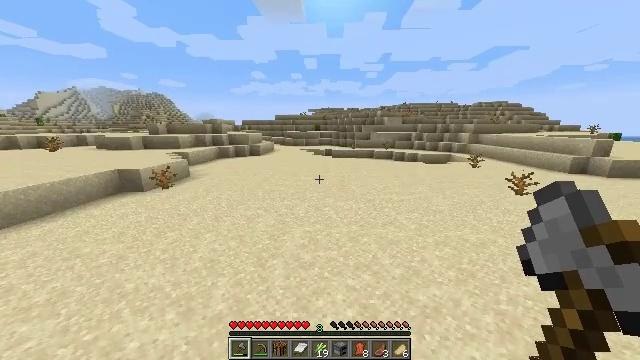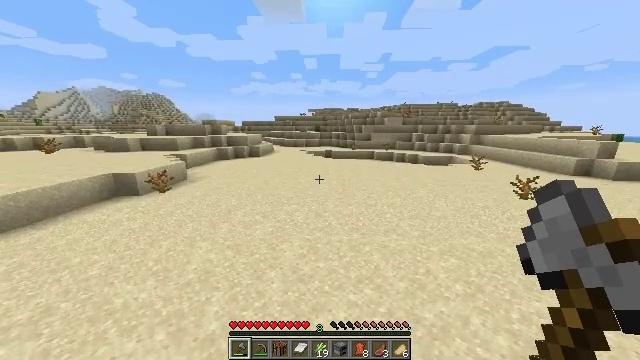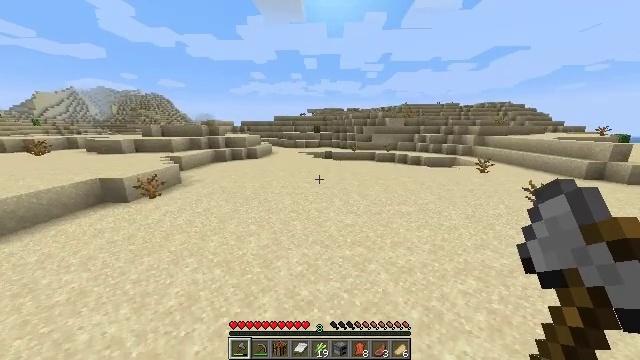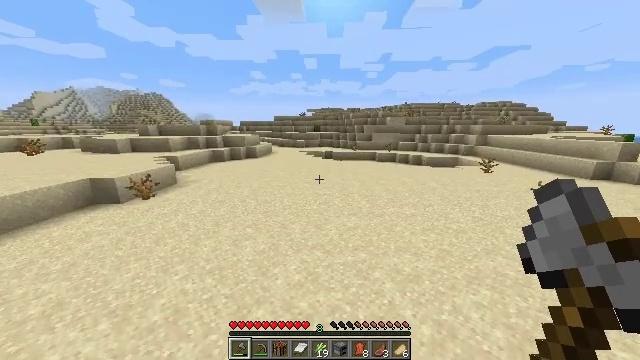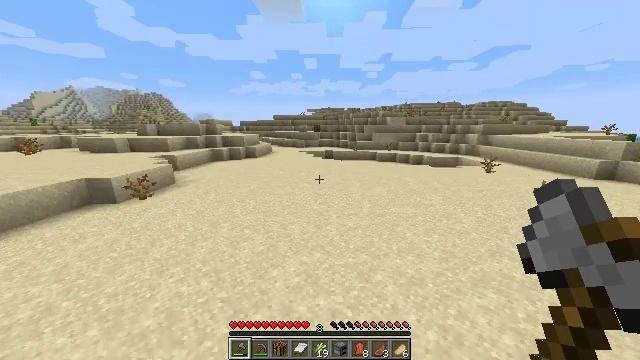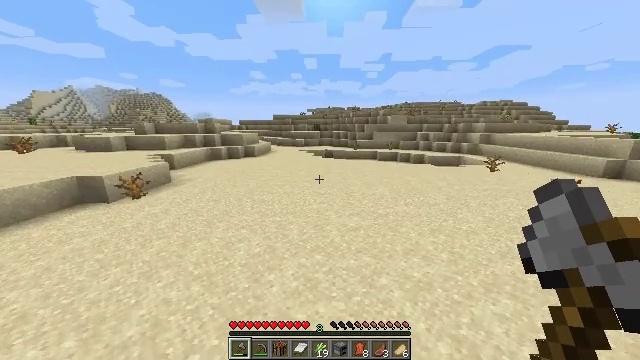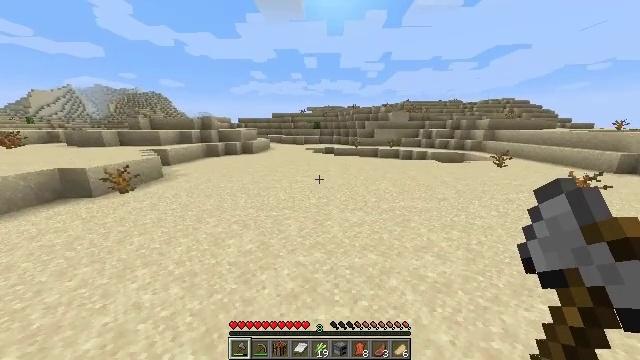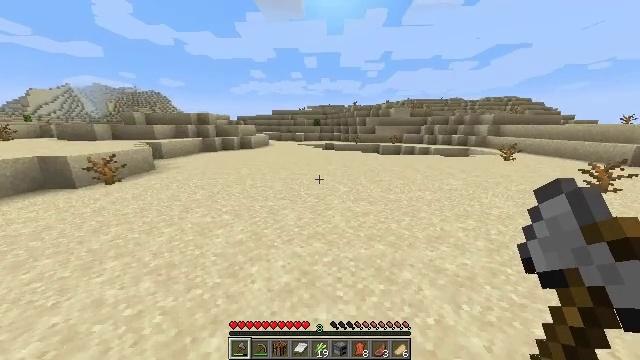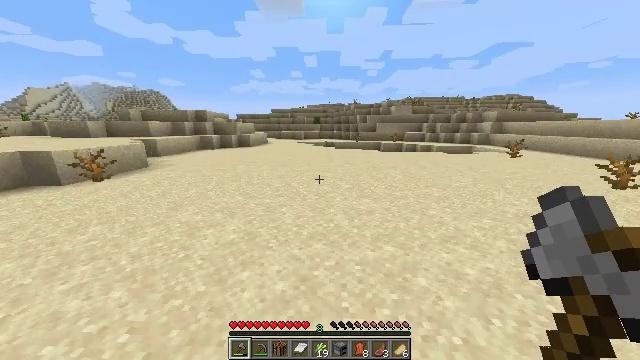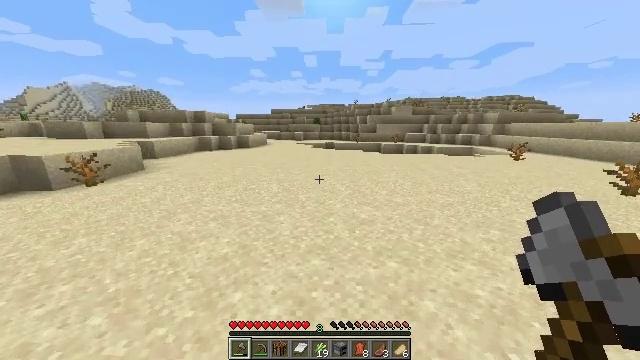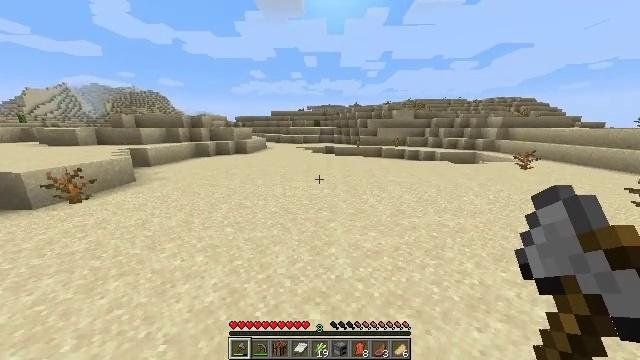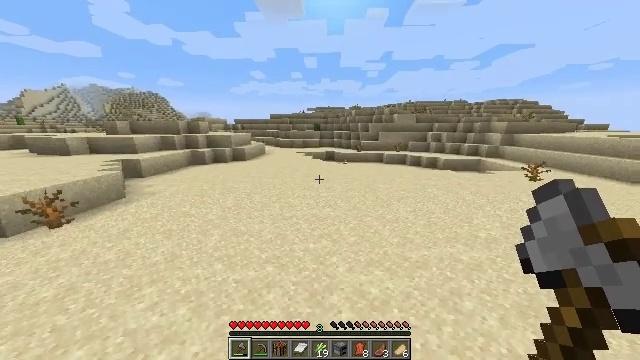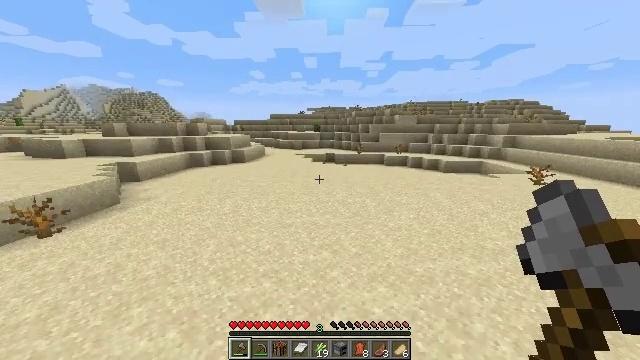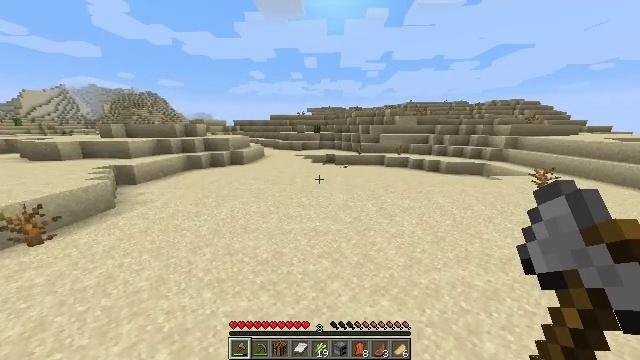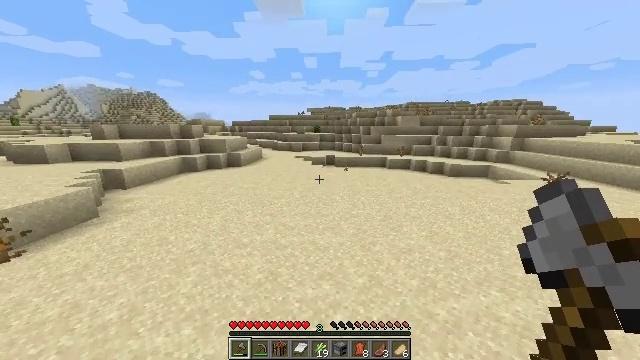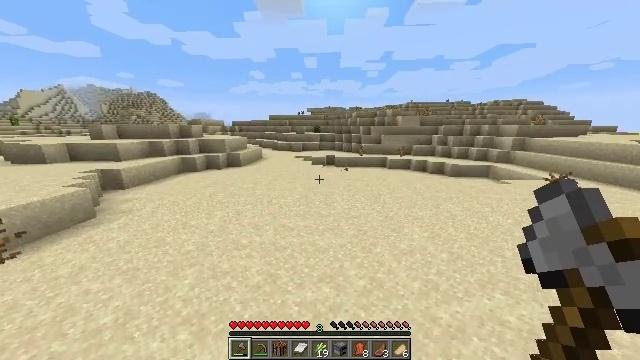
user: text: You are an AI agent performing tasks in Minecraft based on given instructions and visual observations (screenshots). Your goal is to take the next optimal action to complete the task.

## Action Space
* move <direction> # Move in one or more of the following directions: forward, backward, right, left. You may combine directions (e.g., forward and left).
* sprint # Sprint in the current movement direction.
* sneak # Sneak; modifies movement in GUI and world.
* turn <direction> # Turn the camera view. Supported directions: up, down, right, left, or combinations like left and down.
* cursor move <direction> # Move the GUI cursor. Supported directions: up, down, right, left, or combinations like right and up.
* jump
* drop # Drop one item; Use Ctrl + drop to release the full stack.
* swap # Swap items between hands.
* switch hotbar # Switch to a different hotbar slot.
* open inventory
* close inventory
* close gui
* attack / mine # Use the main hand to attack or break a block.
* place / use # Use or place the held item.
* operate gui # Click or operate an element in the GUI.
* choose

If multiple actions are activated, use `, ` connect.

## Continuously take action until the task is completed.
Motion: motion action
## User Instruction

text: Left click to mine the dead bush.
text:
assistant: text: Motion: move forward, sprint, jump
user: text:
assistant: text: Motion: move forward, sprint, jump
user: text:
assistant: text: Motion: move forward, sprint, jump
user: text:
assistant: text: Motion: move forward, sprint, jump
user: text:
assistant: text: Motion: move forward, sprint, jump
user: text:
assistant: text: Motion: move forward, sprint, jump
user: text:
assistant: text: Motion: move forward, jump
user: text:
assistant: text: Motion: move forward, jump
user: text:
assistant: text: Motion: move forward, jump
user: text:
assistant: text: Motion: move forward, jump
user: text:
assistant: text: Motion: move forward, jump
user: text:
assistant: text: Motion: move forward, jump
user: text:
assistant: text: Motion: move forward, jump
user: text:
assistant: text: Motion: move forward, sprint, jump
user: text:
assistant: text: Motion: move forward, sprint, jump
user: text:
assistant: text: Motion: move forward, sprint, turn left and up, jump
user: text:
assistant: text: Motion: move forward, sprint, jump
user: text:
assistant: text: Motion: move forward, sprint, jump
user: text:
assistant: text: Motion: move forward, sprint, jump
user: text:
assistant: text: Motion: move forward, sprint, jump
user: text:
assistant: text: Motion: move forward, sprint, jump
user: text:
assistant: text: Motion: move forward, sprint, jump
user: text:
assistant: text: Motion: move forward, sprint, jump
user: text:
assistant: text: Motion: move forward, sprint, jump
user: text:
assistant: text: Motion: move forward, sprint, jump
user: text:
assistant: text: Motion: move forward, sprint, jump
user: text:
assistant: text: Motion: move forward, sprint, jump
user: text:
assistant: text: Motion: move forward, sprint, jump
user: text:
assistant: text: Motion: move forward, sprint, jump
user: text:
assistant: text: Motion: move forward, sprint, jump